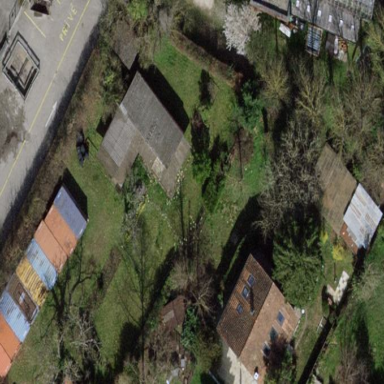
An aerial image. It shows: Garden enclosed by fence.